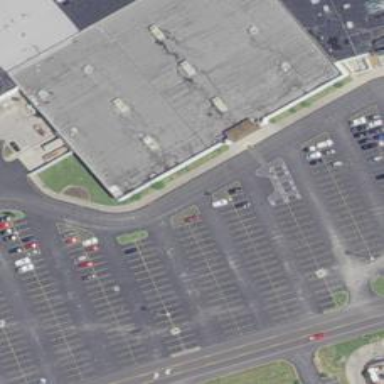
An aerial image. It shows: Department store.